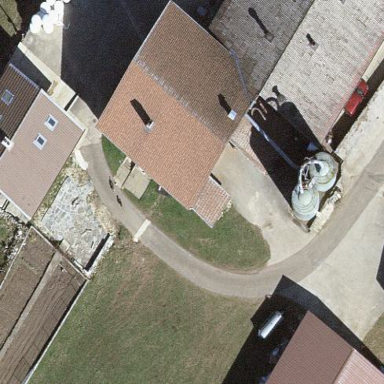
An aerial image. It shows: Farmyard area.